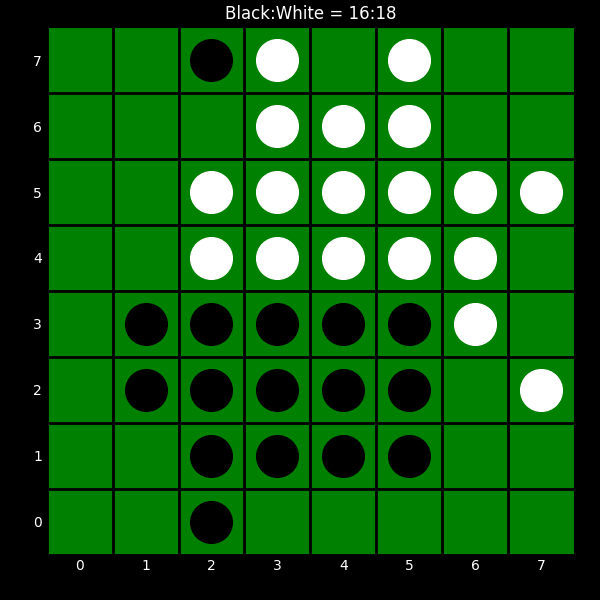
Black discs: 16
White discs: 18